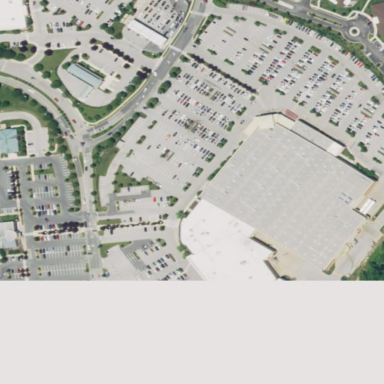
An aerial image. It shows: Retail building that houses wholesale shop.